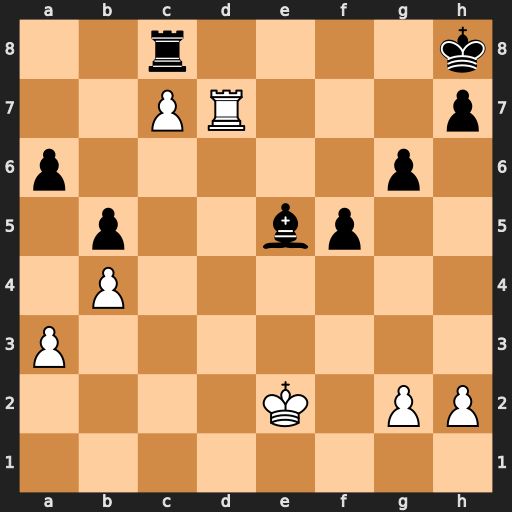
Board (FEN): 2r4k/2PR3p/p5p1/1p2bp2/1P6/P7/4K1PP/8
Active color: w
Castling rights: -
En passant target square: -
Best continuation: Rd8+ Kg7 Rxc8